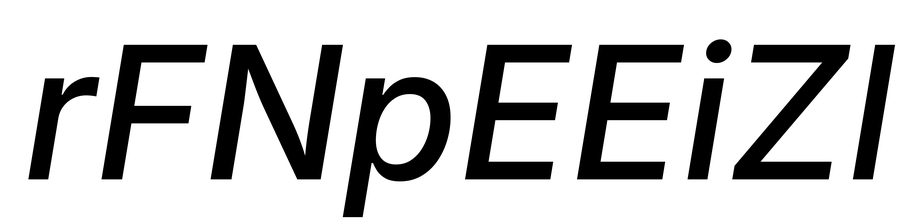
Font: Inter-Italic_Medium_Italic